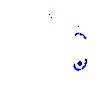
Particle: electron